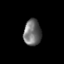
Tissue: skin
Cell type: Epithelial cells
Senescence score: 0.2184
Nuclear area (px): 451
Mean DAPI intensity: 108.437